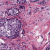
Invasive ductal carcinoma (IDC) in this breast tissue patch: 0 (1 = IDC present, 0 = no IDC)